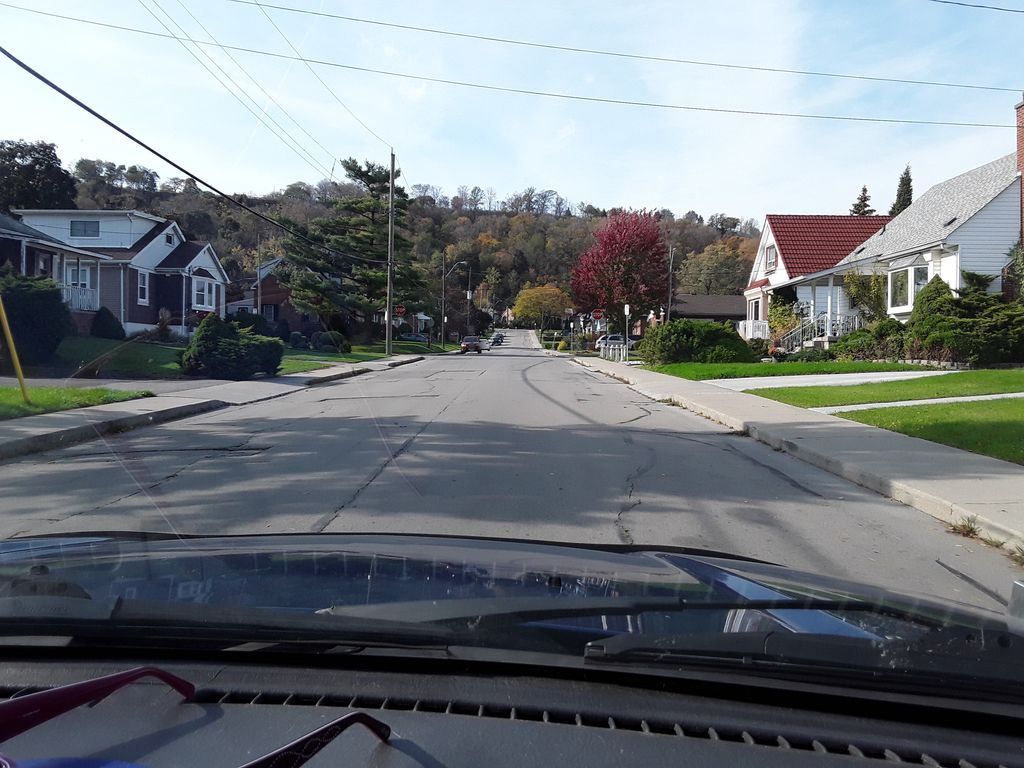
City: hamilton